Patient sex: M
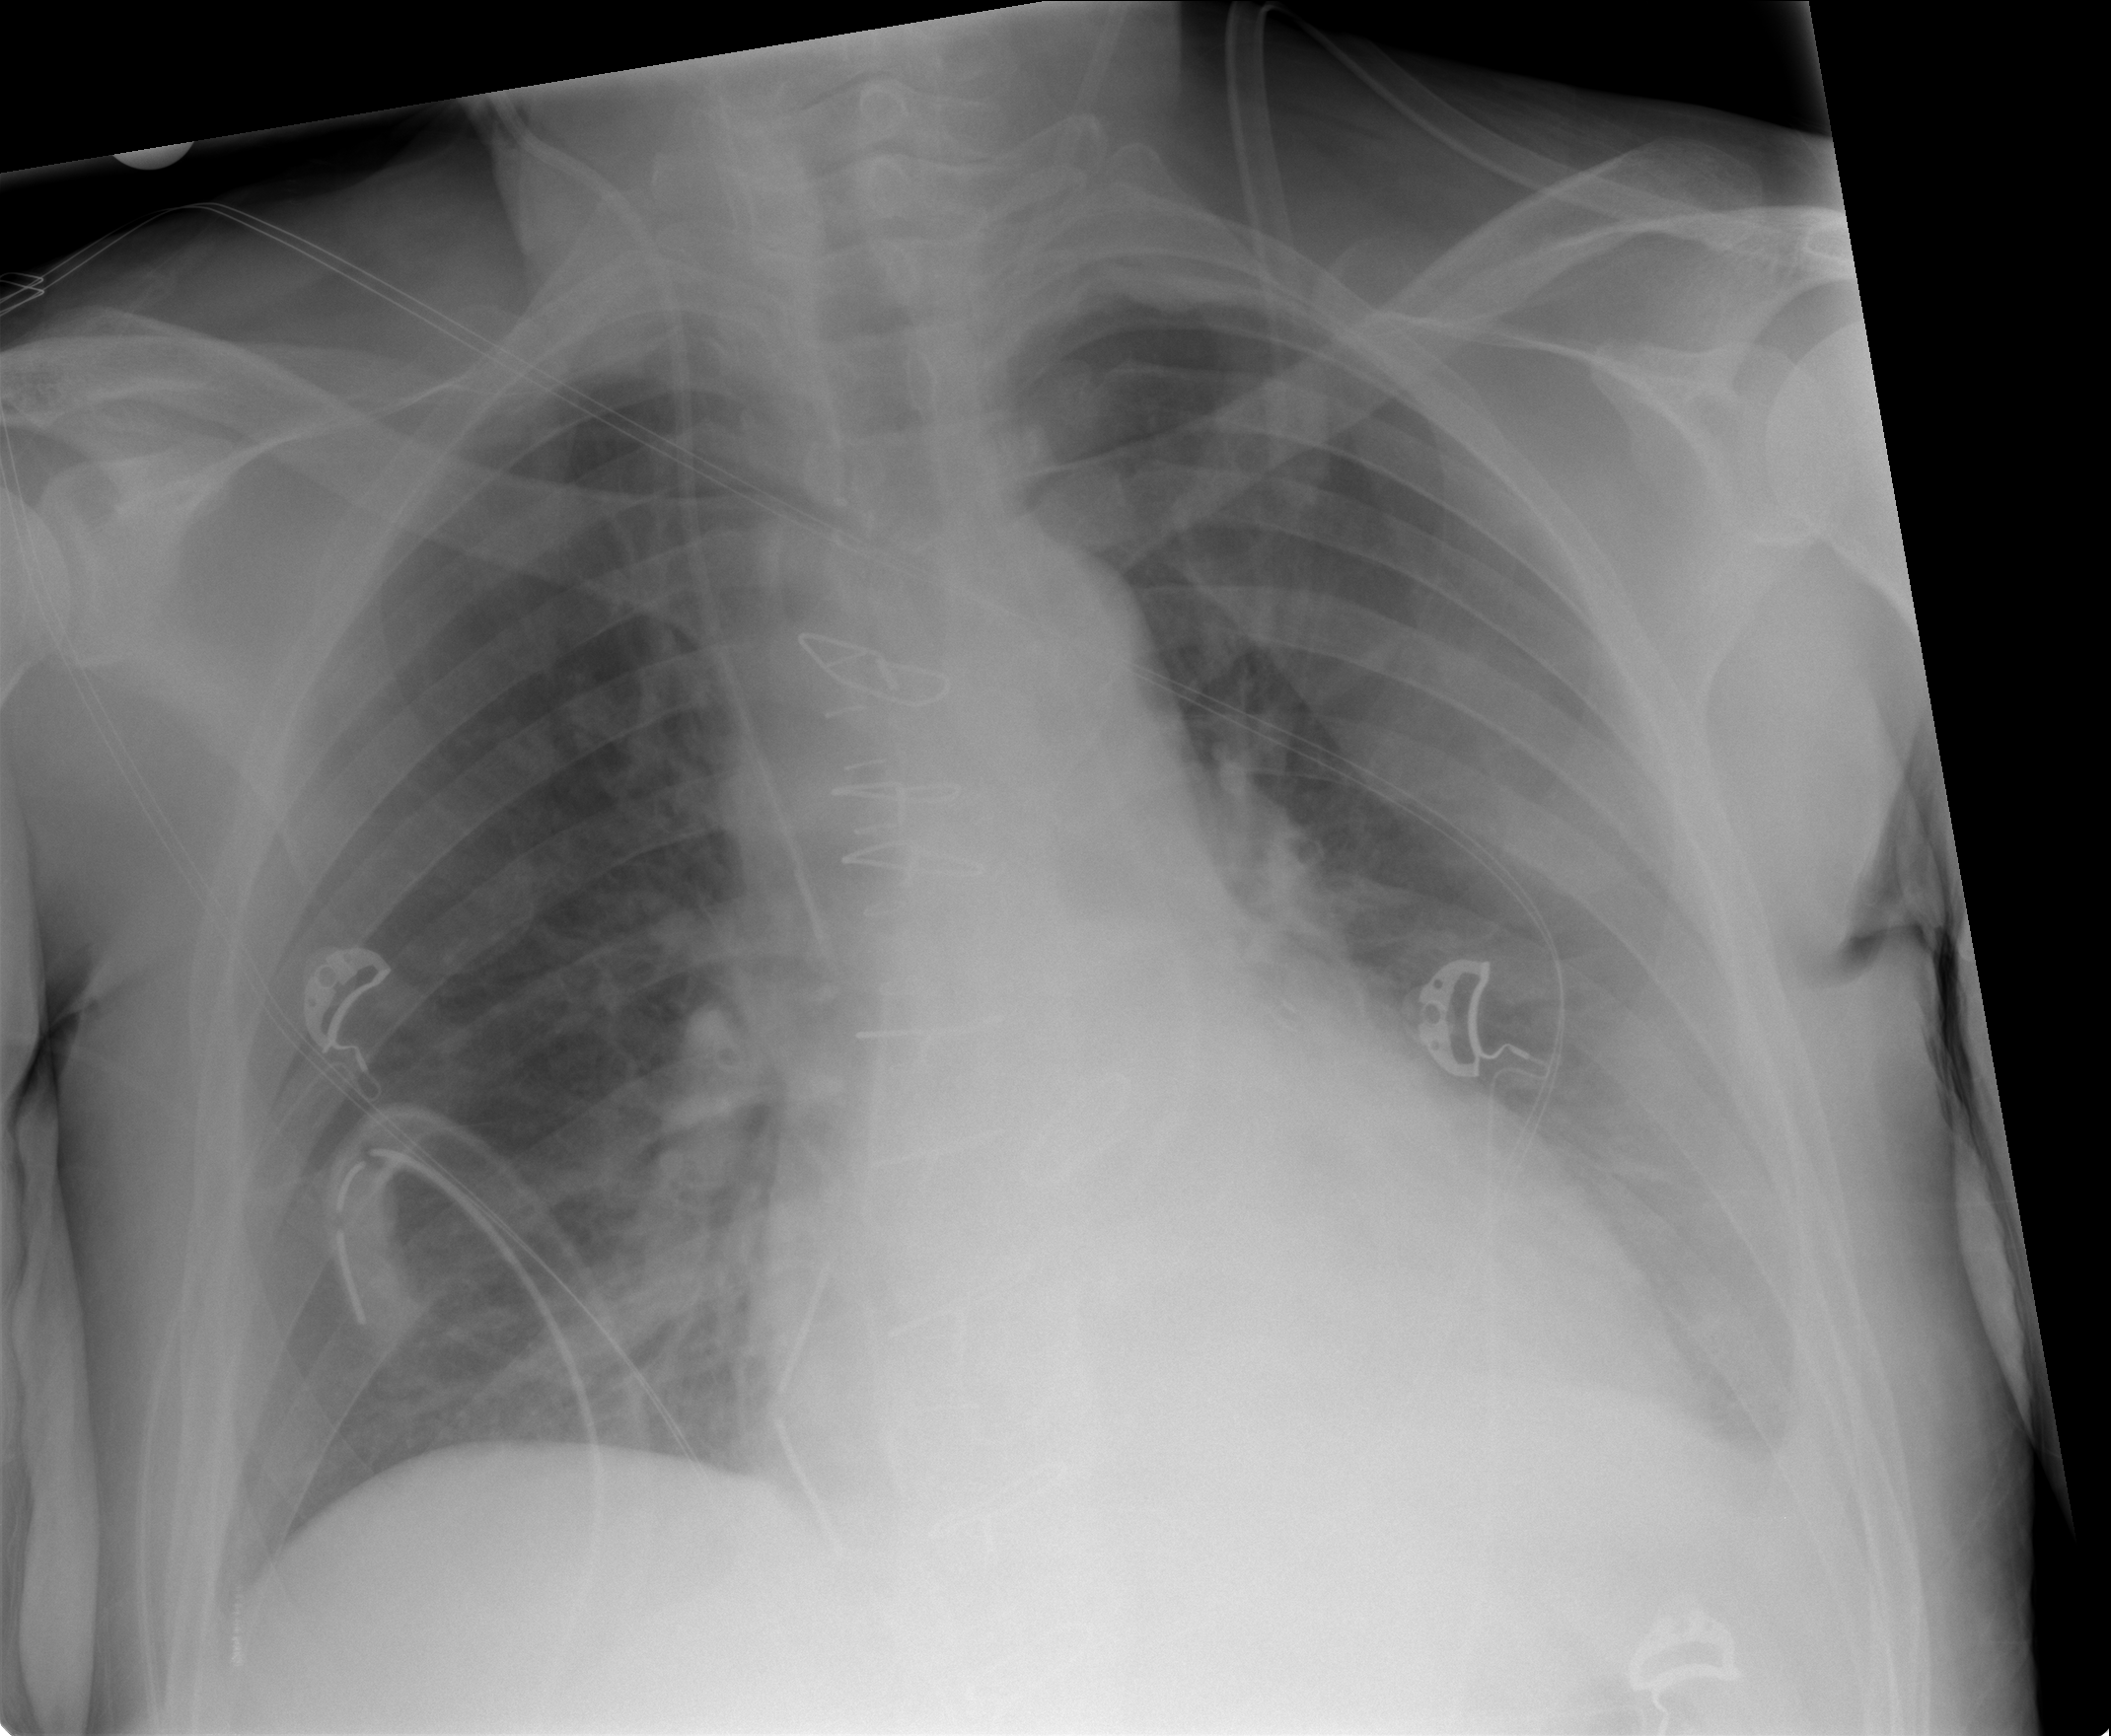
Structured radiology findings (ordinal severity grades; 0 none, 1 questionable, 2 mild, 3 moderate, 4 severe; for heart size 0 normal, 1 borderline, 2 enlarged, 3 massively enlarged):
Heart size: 0
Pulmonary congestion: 0
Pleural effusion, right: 1
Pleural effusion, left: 2
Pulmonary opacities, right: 0
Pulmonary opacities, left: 0
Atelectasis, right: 2
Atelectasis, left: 2